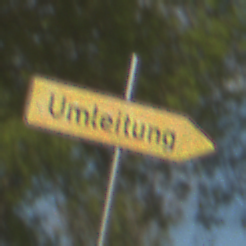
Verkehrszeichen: UmleitungswegweiserRechtsweisend
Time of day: MorningAfternoon
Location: Outdoor (Nature)
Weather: PartlyCloudy
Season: NotSpecified
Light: Natural